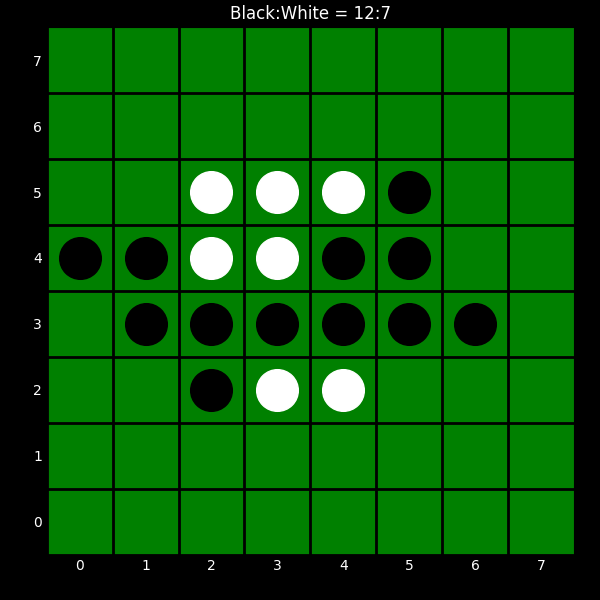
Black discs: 12
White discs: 7